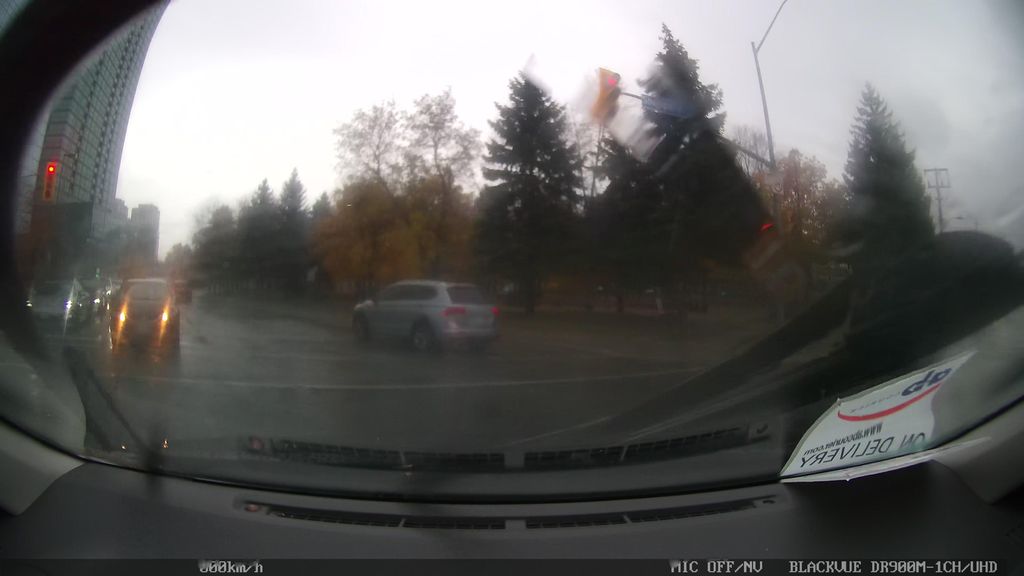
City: toronto